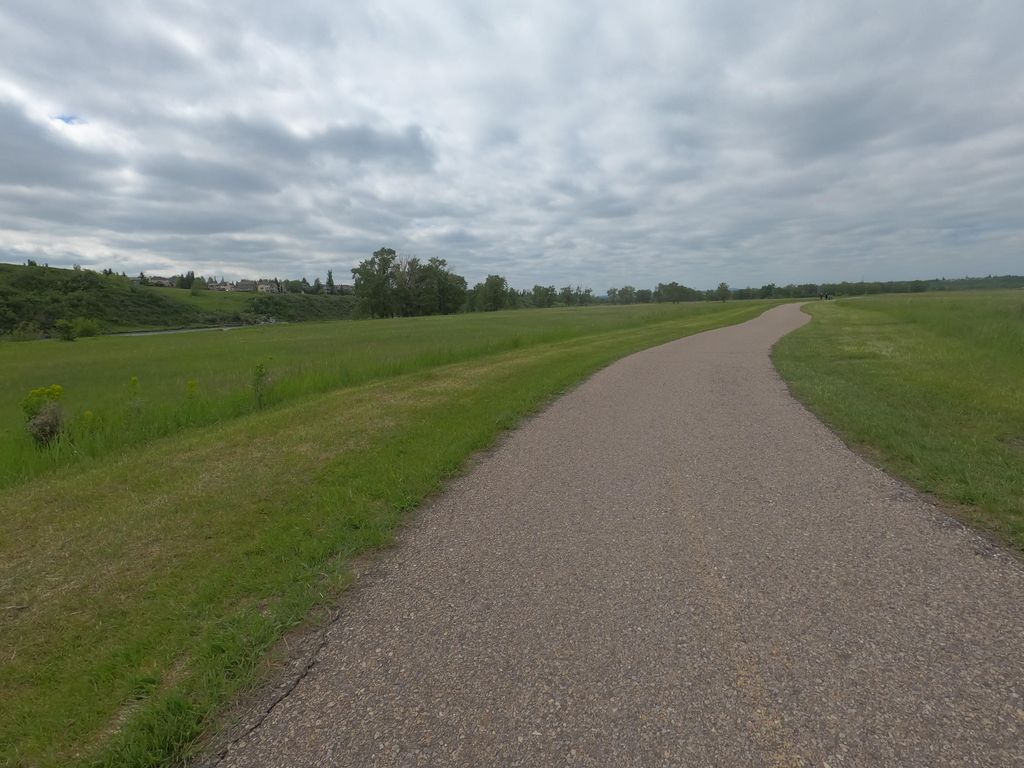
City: calgary